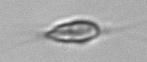
Label: Chrysochromulina